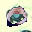
Label: 0